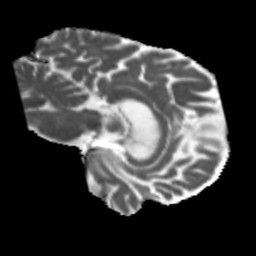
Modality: MD
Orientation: sagittal
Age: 71
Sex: male
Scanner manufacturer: siemens
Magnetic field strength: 3 T
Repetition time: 5.47 s
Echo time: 0.0854 s